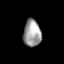
Tissue: lung
Cell type: T cells
Senescence score: 0.1882
Nuclear area (px): 469
Mean DAPI intensity: 156.16